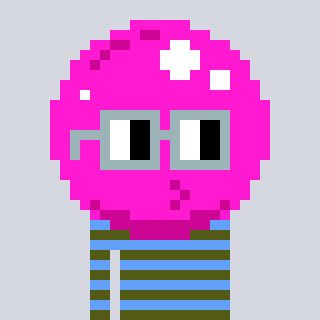
a pixel art character with square dark gray glasses, a bubblegum-shaped head and a blue-colored body on a cool background